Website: macys
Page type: customer-info-address
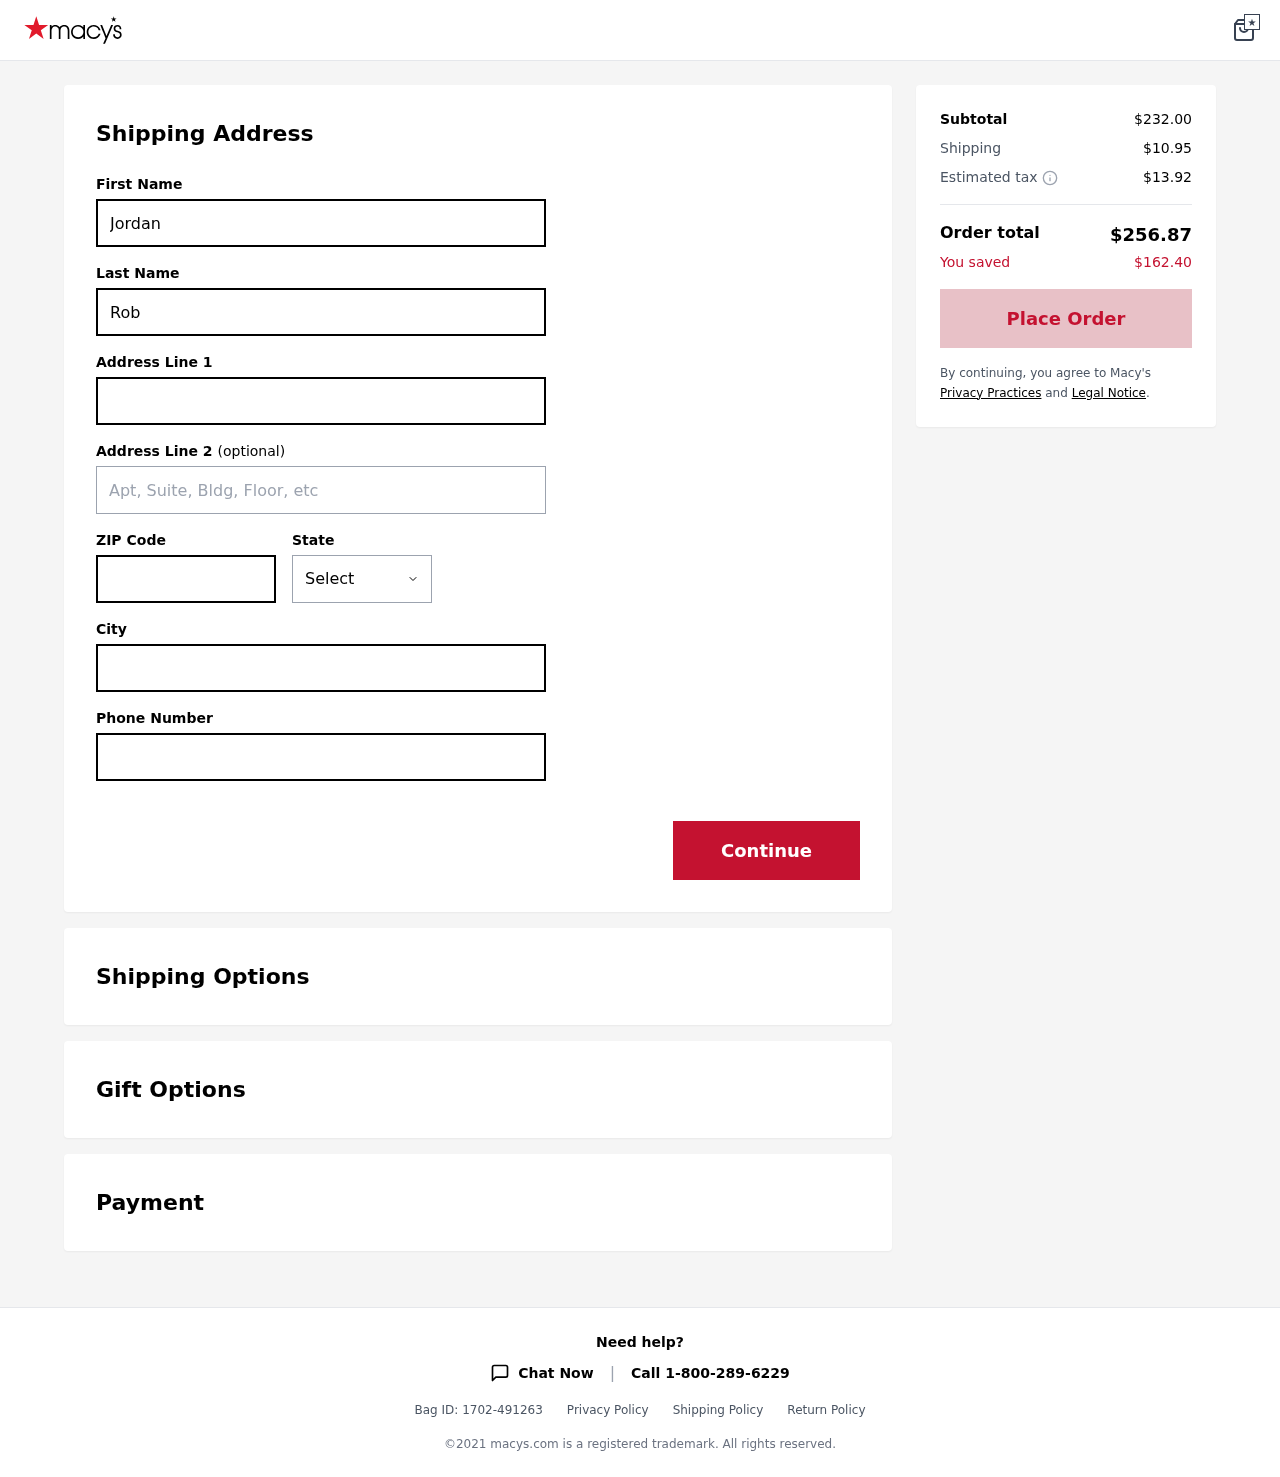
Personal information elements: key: PII_CITY
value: Arnoldshire
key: PII_FIRSTNAME
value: Jordan
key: PII_LASTNAME
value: Robertson
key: PII_PHONE
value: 7023868216
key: PII_POSTCODE
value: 51362
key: PII_STATE
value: North Carolina
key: PII_STREET
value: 110 Frank Passage
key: PII_STREET2
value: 0867 Watkins Heights Apt. 414
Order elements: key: ORDER_SUBTOTAL
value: $232.00
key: ORDER_SHIPPING_COST
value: $10.95
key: ORDER_TAX
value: $13.92
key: ORDER_TOTAL
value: $256.87
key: ORDER_SAVINGS
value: $162.40